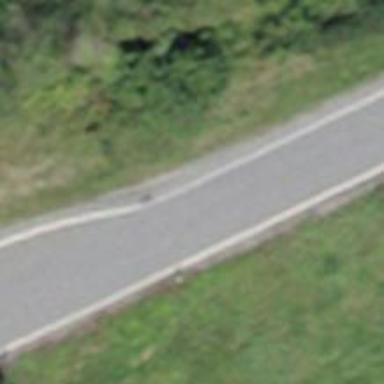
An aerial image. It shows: Passing place on the road.